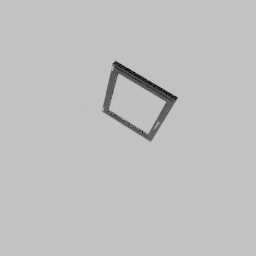
Label: architecture